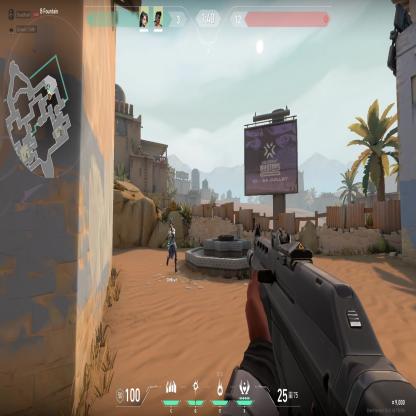
Label: teammate